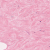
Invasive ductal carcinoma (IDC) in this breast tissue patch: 0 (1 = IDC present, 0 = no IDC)